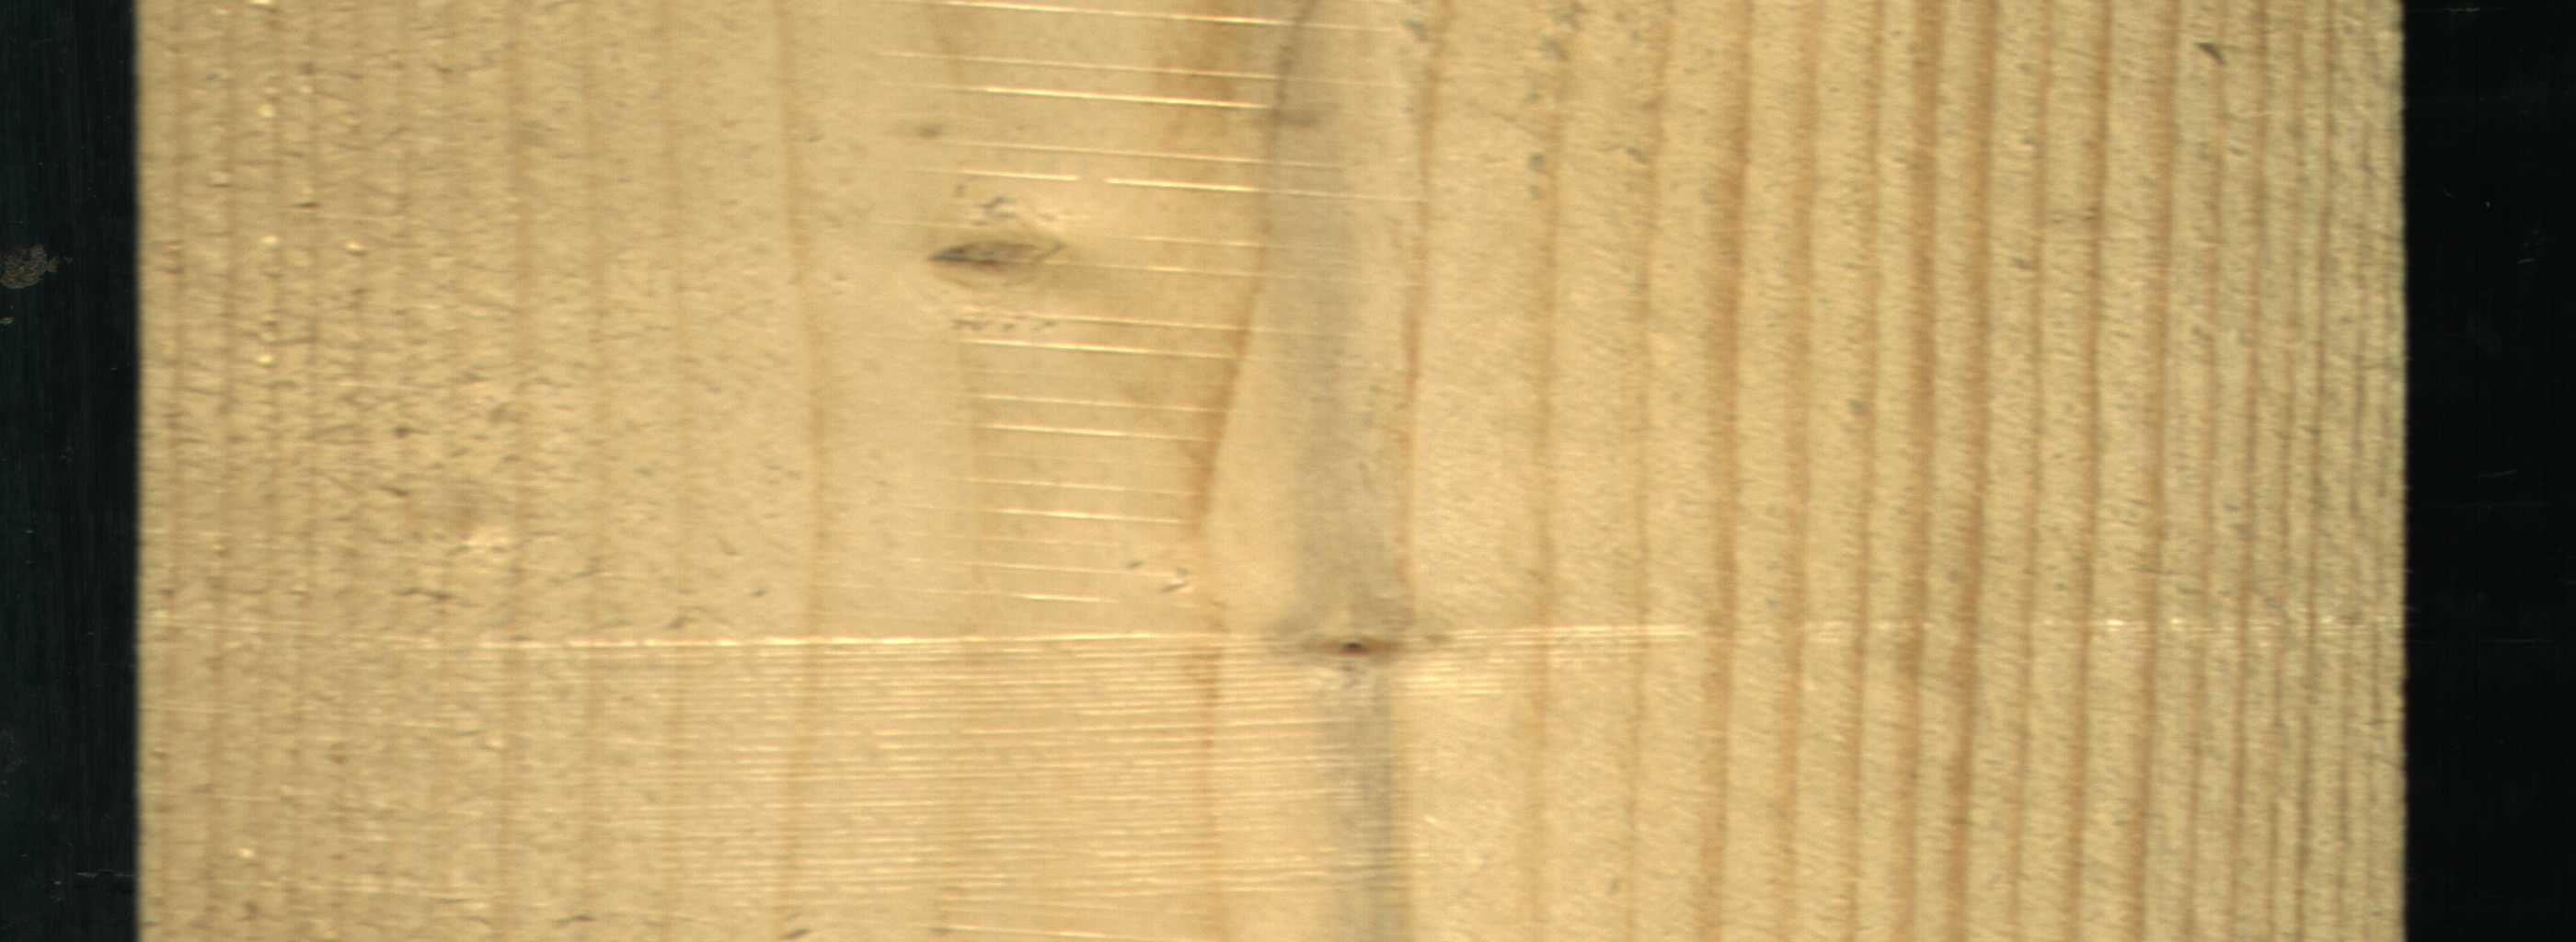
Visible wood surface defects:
Live_Knot
Live_Knot